九年级 · 立体几何学
如图所示的几何体是由 4 个相同的小正方体组成. 其主视图为（）

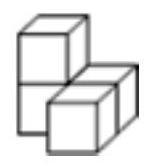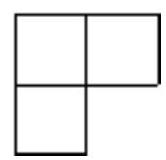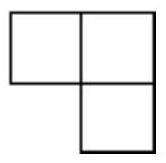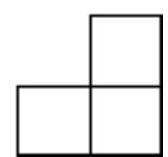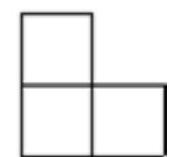
A.

B.

C.

D.

答案: D
解析: 从正面看得到 2 列正方形的个数依次为 2,1 , 故选 D.

【点睛】

此题主要考查了几何体的三视图; 掌握主视图是从几何体正面看得到的平面图形是解决本题的关键.